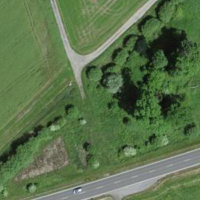
EUNIS habitat code: 52
Species observed at this site:
Buteo buteo
Cyperus esculentus
Milvus migrans